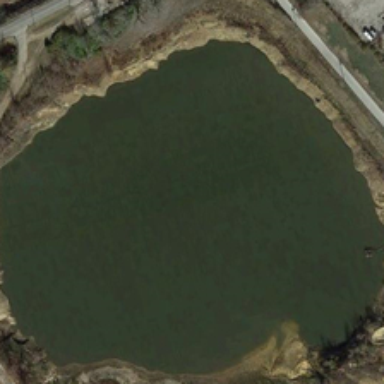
Some plants and a road are around an irregular green pond .